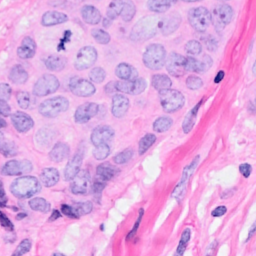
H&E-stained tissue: Breast